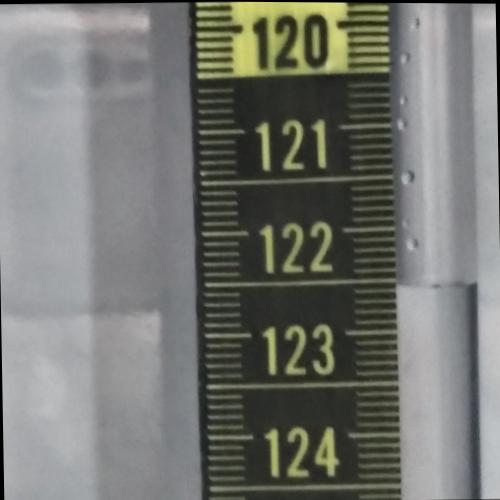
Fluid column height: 122.6 cm